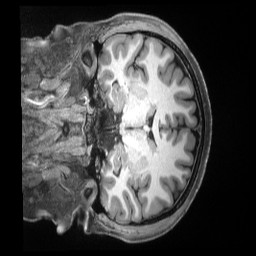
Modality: T1w
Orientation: coronal
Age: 26
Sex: female
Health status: ill
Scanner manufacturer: siemens
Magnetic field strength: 3 T
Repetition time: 2.5 s
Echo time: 0.00181 s